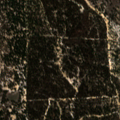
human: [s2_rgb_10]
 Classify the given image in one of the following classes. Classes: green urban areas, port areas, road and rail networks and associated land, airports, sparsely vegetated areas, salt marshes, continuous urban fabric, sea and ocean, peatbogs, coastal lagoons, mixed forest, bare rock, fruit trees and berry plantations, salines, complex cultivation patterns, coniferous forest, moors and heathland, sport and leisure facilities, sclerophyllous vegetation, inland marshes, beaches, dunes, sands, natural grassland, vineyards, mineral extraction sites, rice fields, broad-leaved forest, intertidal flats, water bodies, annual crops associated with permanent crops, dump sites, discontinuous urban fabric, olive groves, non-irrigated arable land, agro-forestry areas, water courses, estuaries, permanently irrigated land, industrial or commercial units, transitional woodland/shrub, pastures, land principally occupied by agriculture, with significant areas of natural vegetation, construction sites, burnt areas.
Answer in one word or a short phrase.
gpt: mixed forest, transitional woodland/shrub